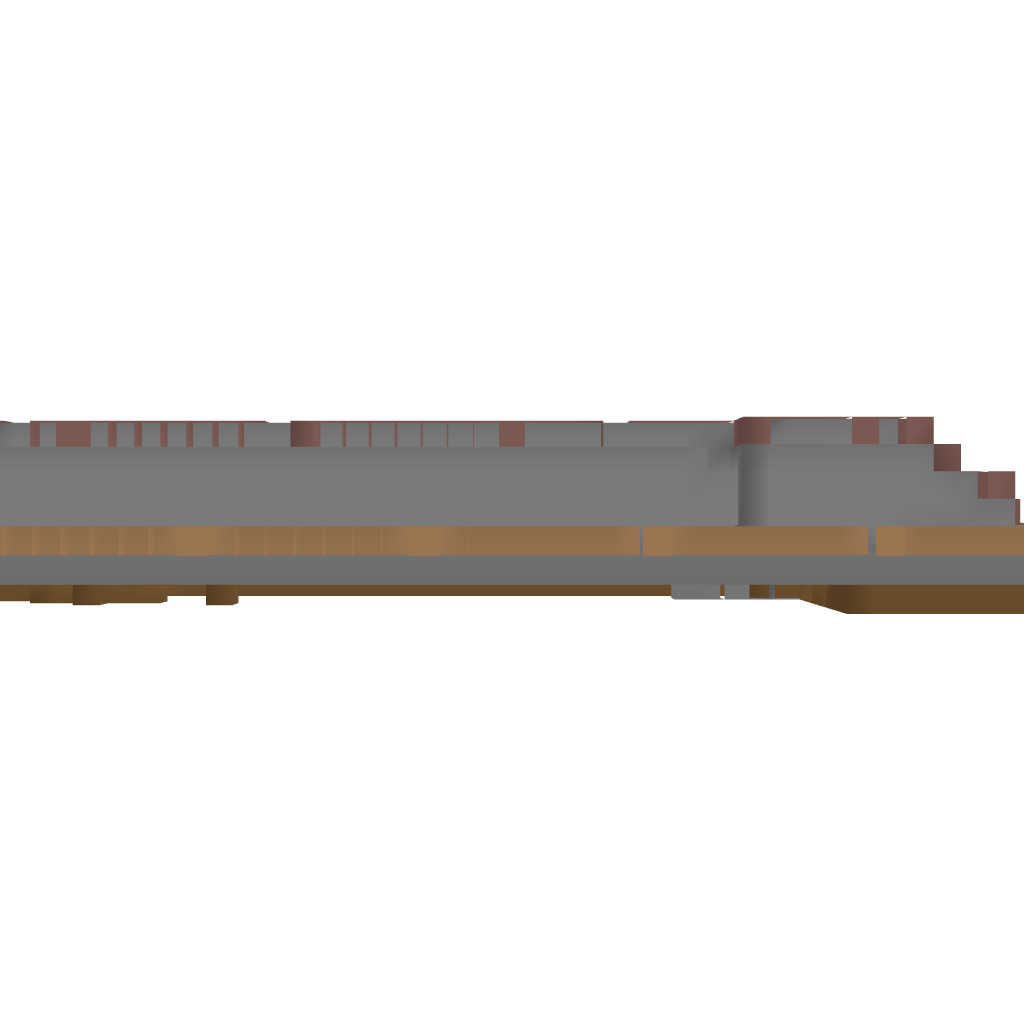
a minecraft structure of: Huge Furnace Factory bad low quality